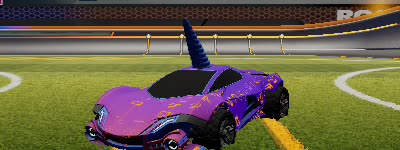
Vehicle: werewolf